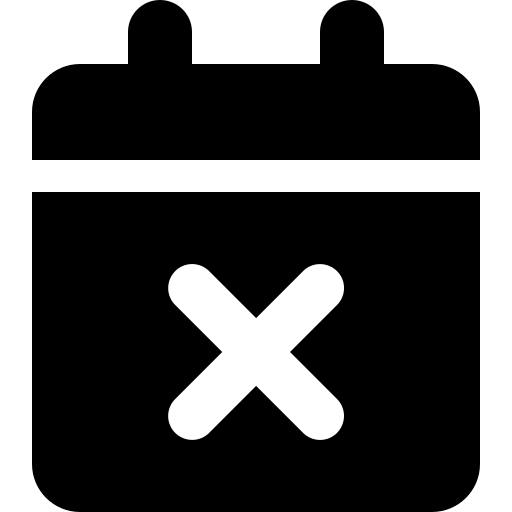
Tags: icon, FontAwesome, fa-icon, solid, calendar, xmark